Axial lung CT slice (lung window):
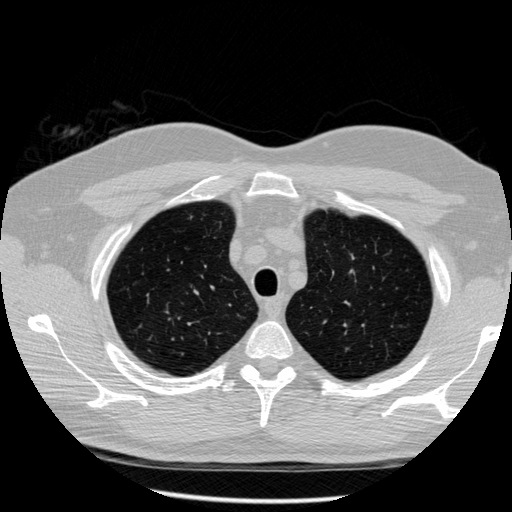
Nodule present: no